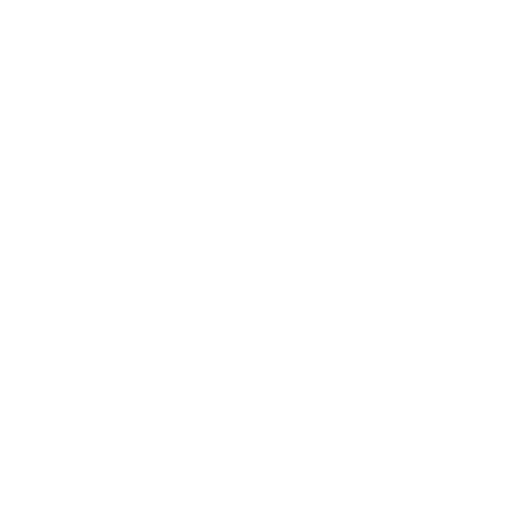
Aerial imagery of cape in Alaska named Cape Northumberland containing only unknown